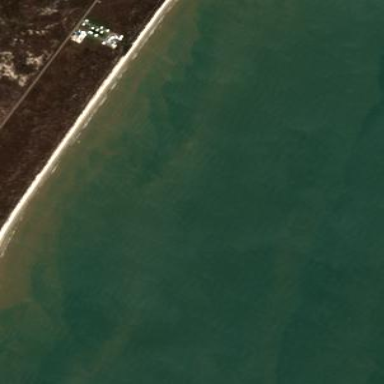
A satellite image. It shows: Beautiful beach with natural surroundings.